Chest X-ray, AP view. Patient: 33 years old, sex M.
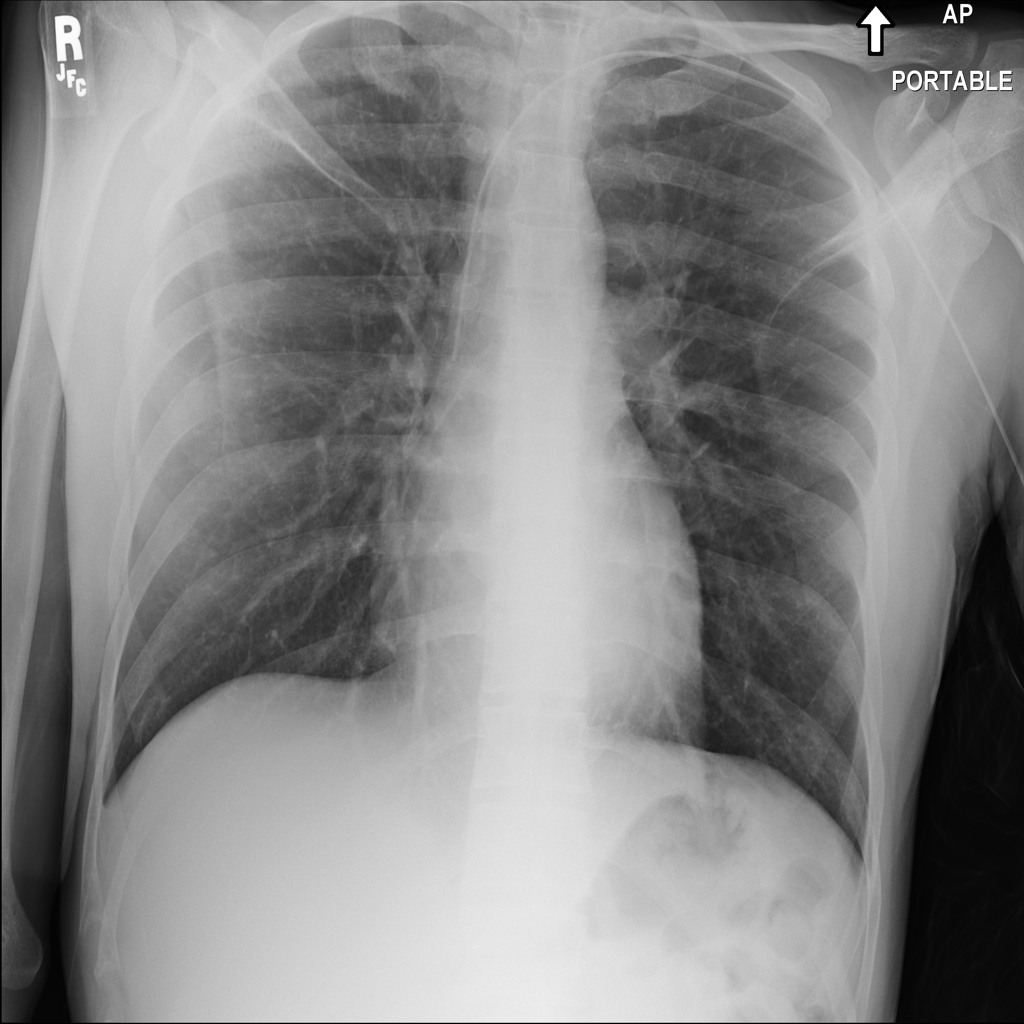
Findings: No Finding